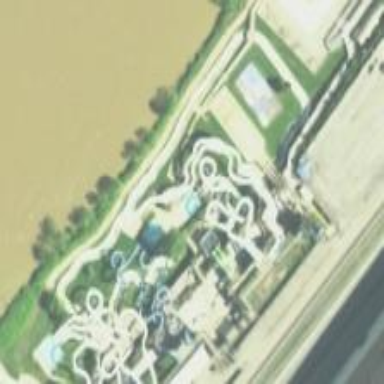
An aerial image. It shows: Canal with water slide attraction.